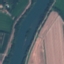
Label: River